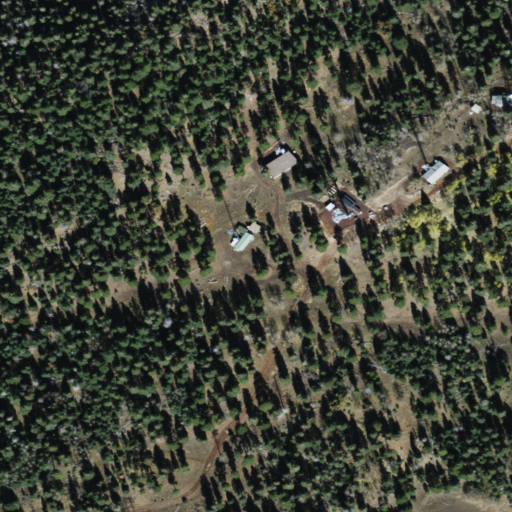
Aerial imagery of mountain in Arizona named Mormon Mountain containing evergreen forest and open development